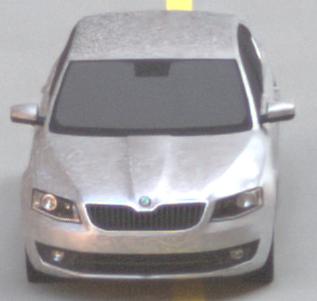
Make: Skoda
Model: Octavia 1.2 TSI
Detailed model: Octavia (III) Limousine
Model produced from: 2013/02
Model produced until: 2015/04
Doors: 5
Color: white
Road condition: dry road
Daytime: morning or afternoon
Contrast: medium contrast